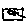
Label: fish